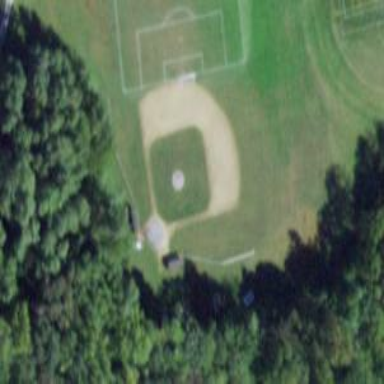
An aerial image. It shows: Baseball pitch for leisure land activities.